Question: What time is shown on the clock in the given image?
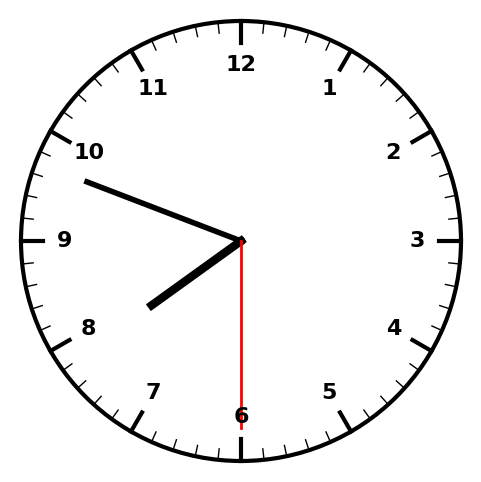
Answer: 07:48:30